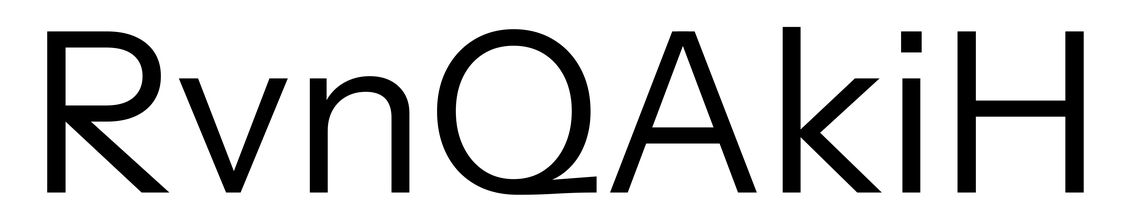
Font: InstrumentSans_Regular